Field crop: maize
Growth stage: 2
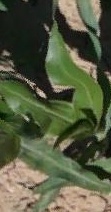
Species: maize